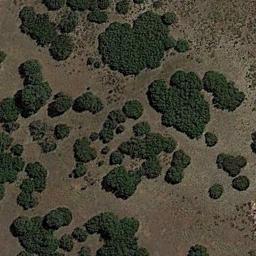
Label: chaparral